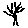
Label: tree